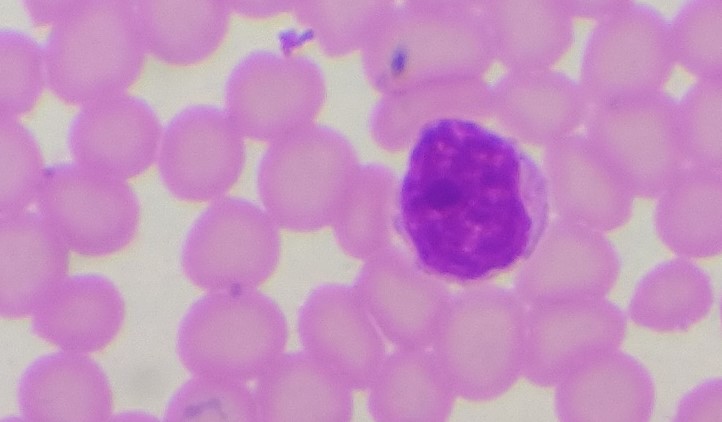
White blood cell type: Lymphocyte